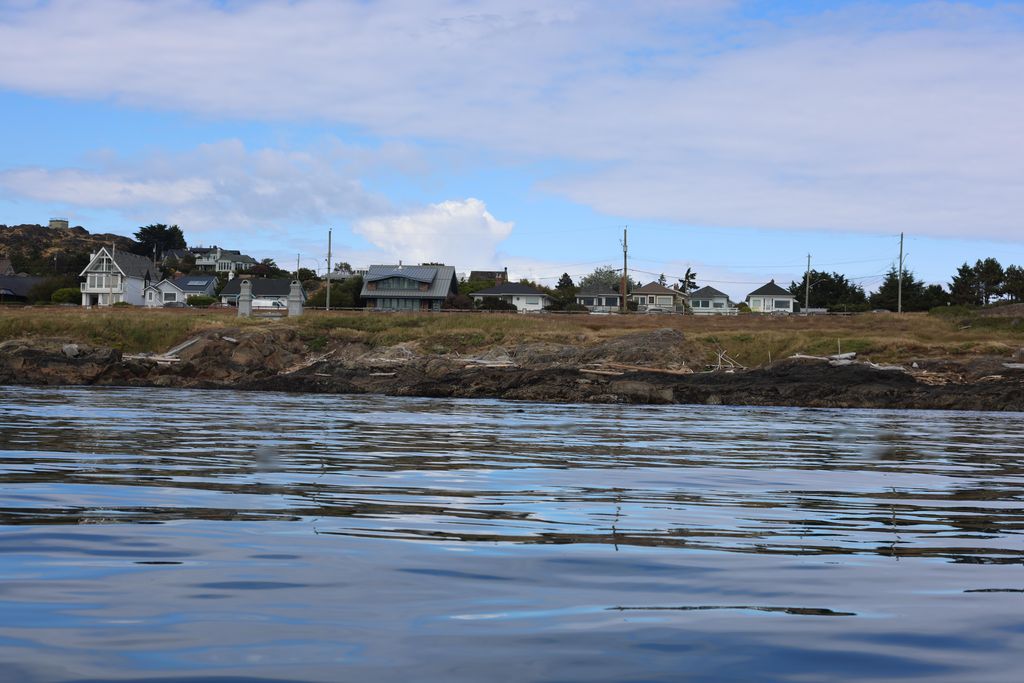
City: victoria